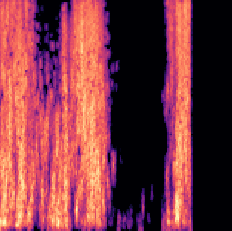
Sound class: Sea waves